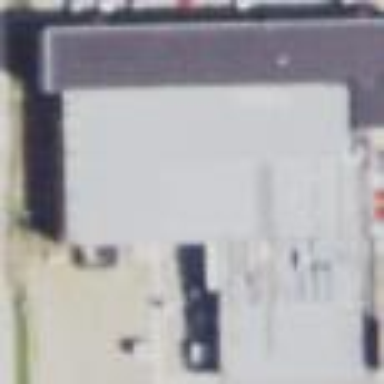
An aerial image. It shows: Restaurant building.